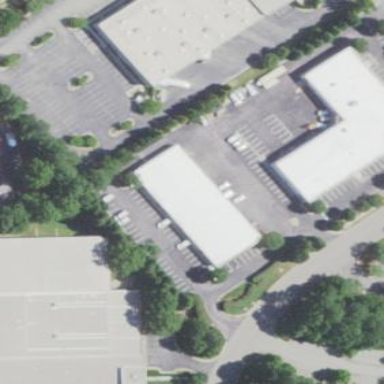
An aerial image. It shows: Commercial building.